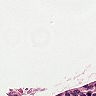
Metastatic tissue present: no